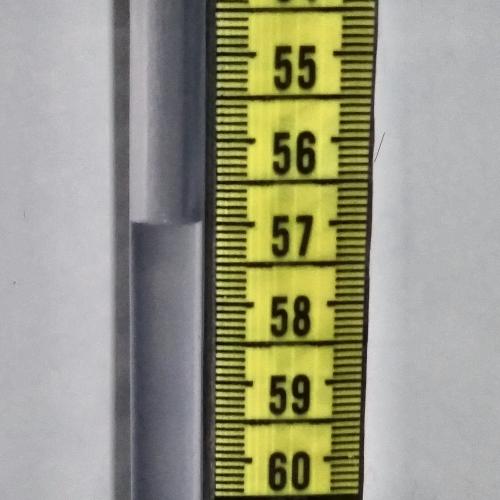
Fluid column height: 57.0 cm